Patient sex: F
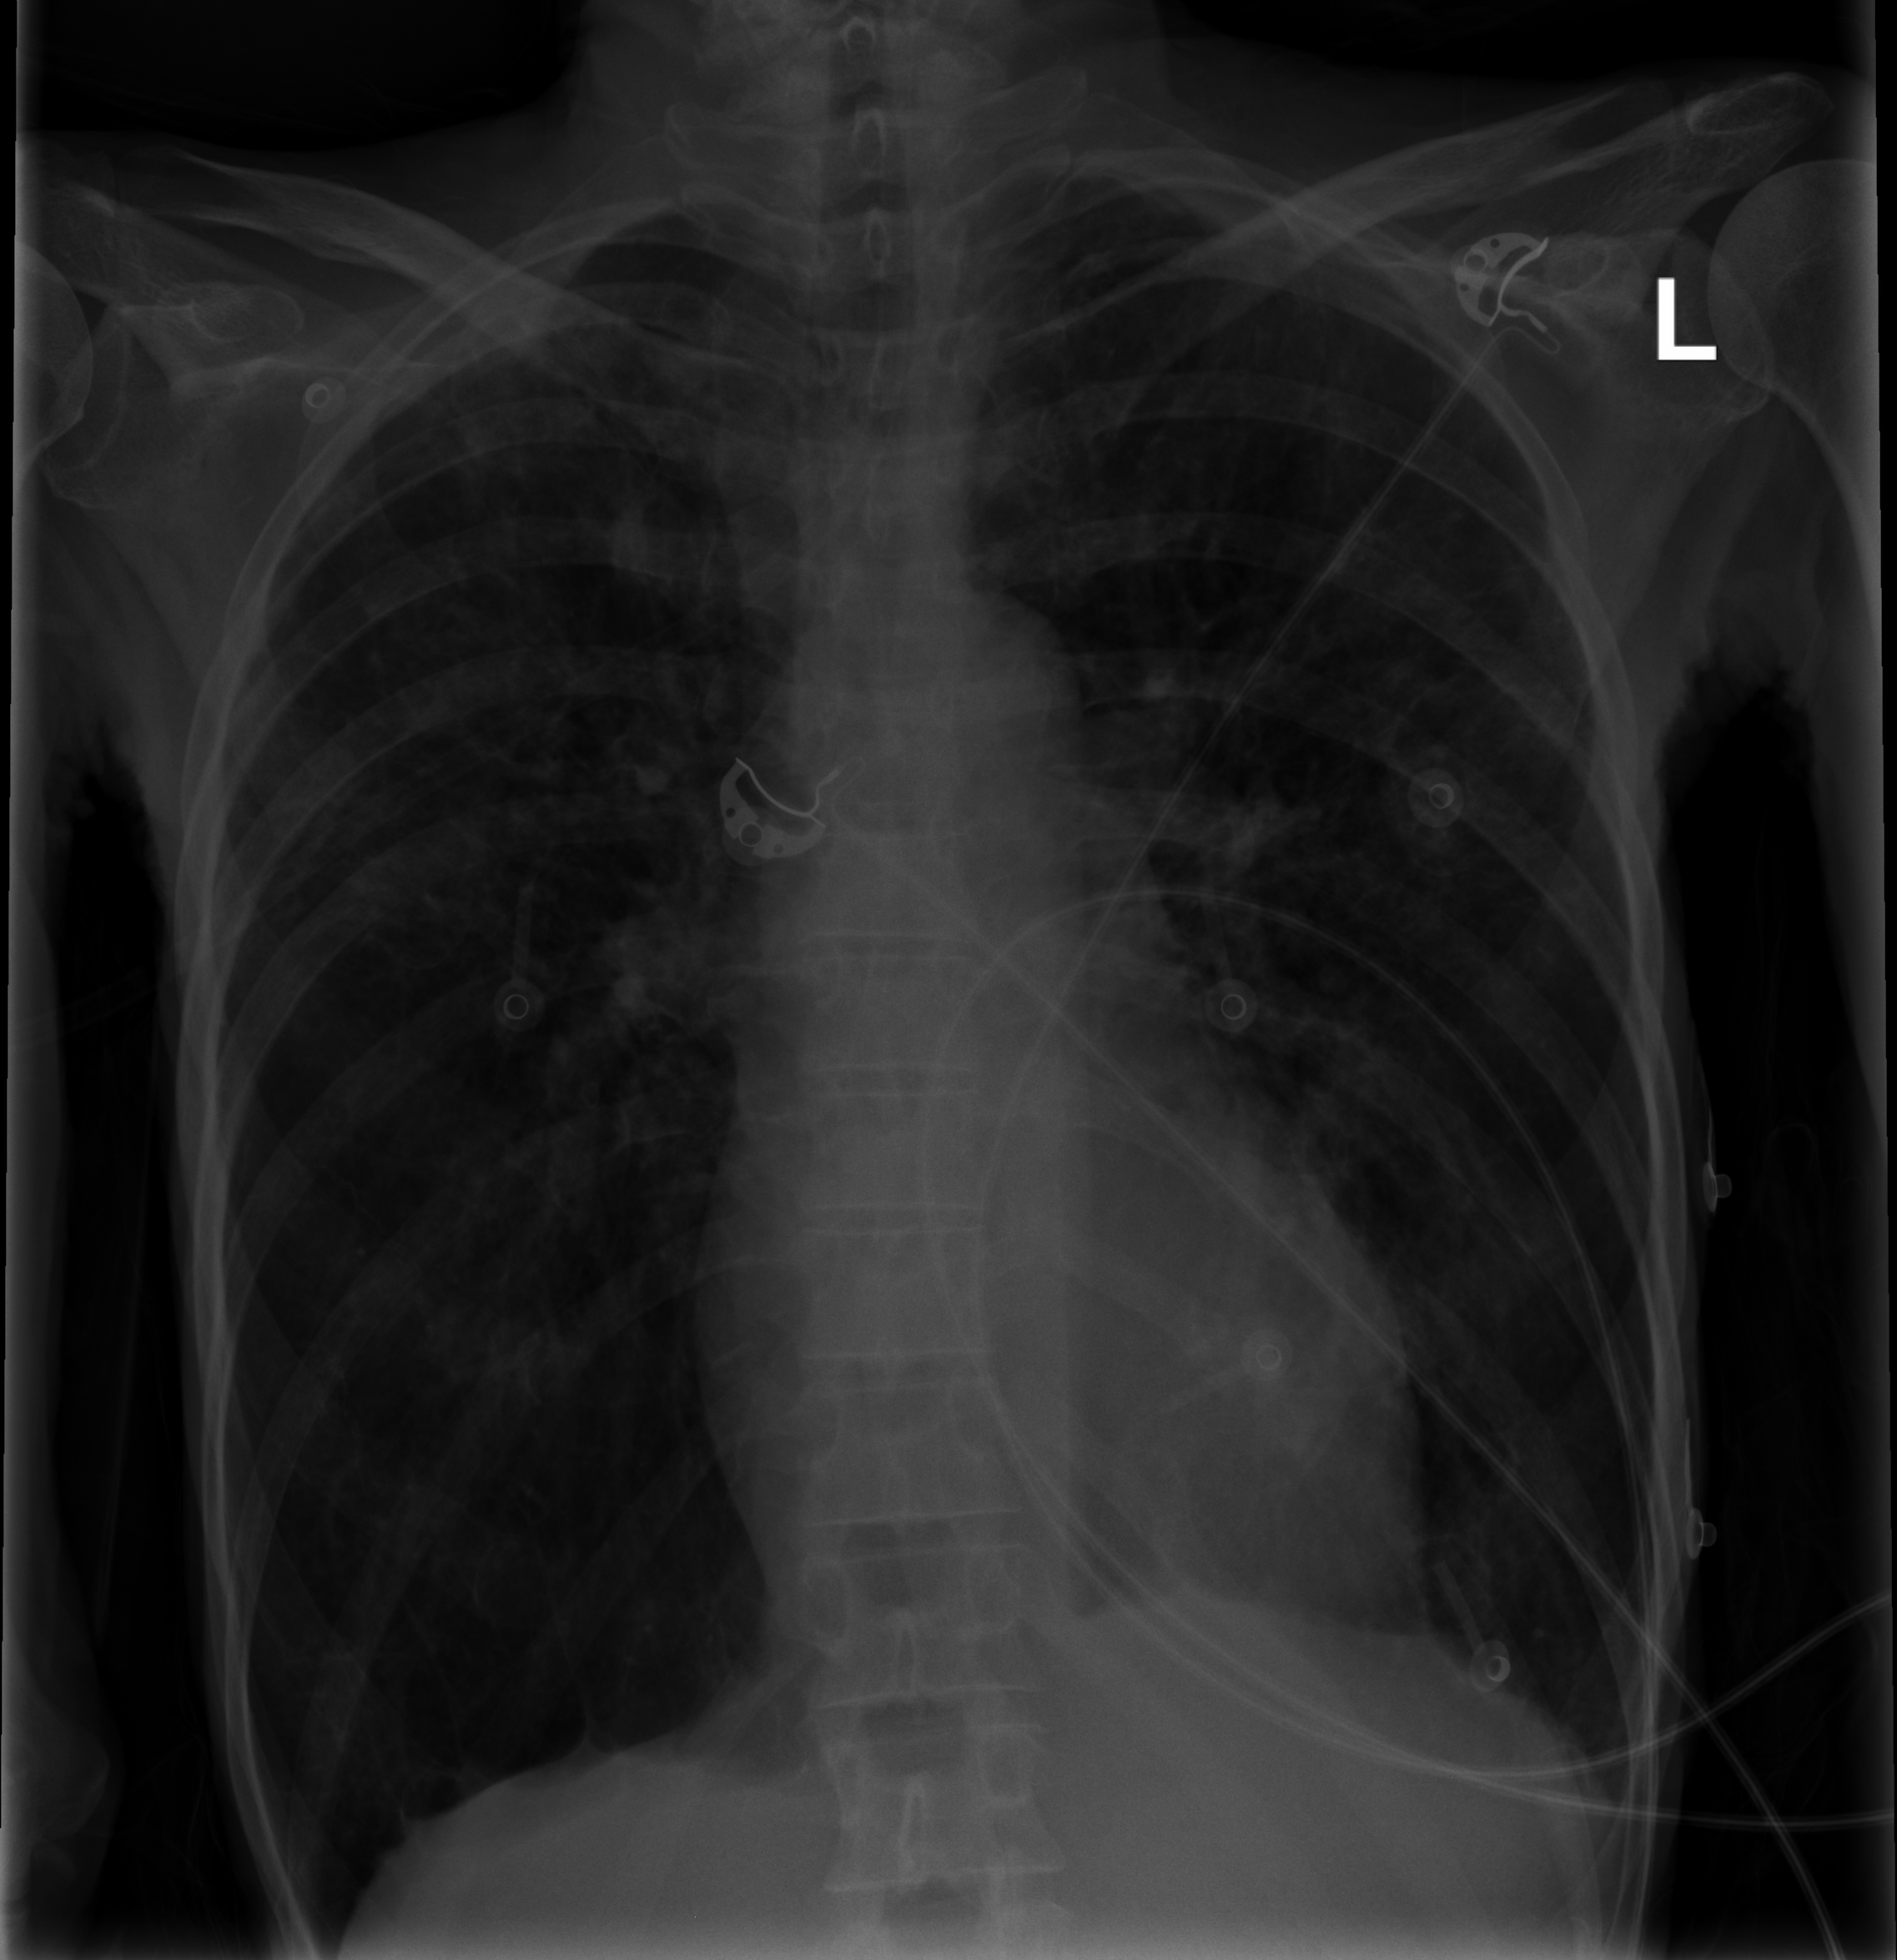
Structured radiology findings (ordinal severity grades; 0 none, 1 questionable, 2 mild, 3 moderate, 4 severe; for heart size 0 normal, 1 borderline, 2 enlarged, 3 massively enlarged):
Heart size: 0
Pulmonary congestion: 0
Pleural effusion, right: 0
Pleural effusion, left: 0
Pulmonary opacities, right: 0
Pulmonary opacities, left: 0
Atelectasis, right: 2
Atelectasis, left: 2